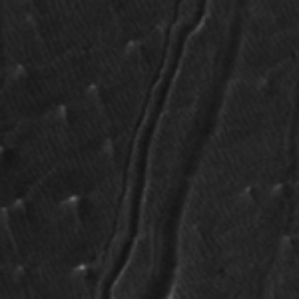
Label: frost